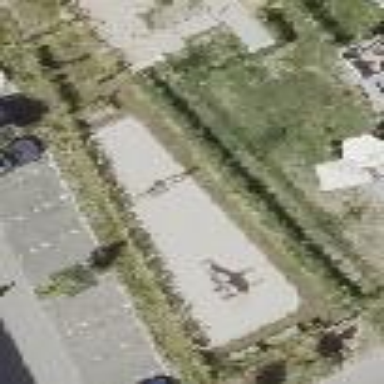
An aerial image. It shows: Playground surrounded by fence.